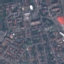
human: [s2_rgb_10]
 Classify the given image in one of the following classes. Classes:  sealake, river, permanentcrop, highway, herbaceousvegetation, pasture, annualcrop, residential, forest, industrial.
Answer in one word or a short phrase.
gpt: Residential